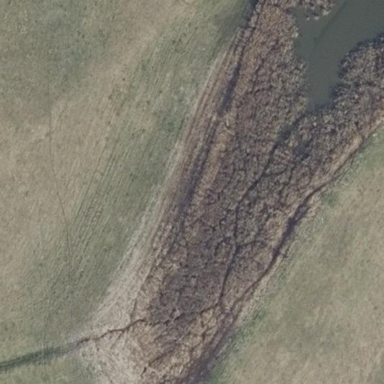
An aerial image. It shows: Wetland area characterized by wet meadow.